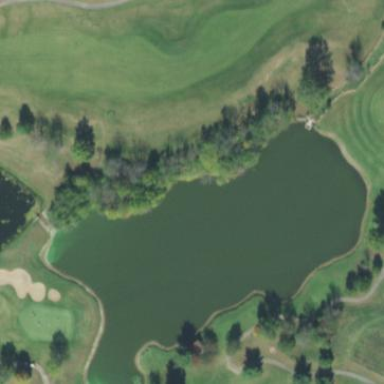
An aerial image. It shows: Picturesque scene of golf course with lateral water hazard.